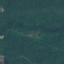
Land use / land cover: Forest